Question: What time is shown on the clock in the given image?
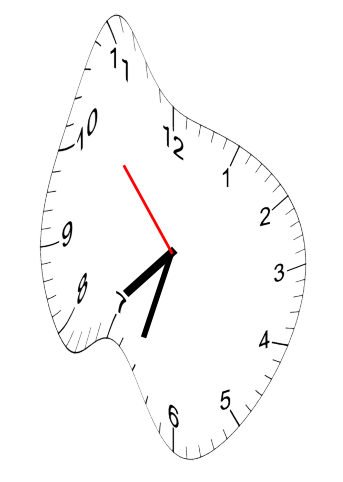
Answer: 07:32:53